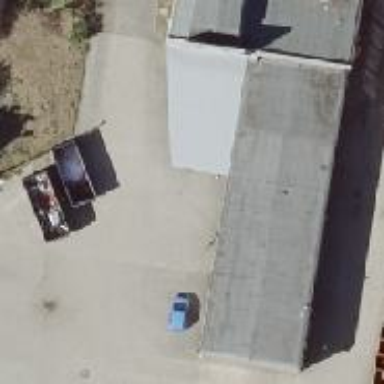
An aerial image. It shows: Part of building.